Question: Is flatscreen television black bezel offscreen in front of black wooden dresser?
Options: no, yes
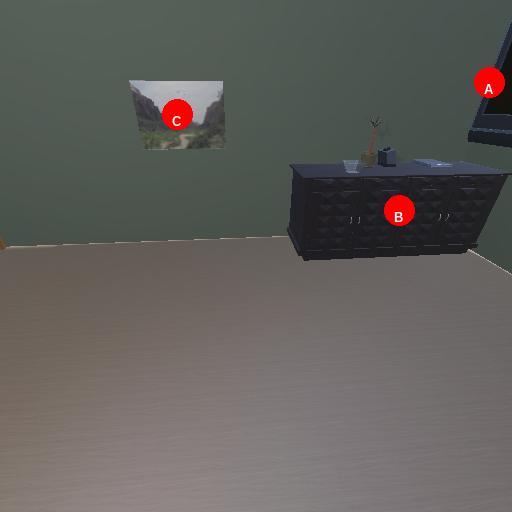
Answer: no